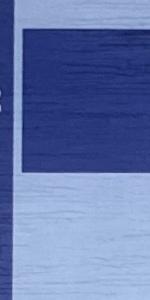
Label: Empty